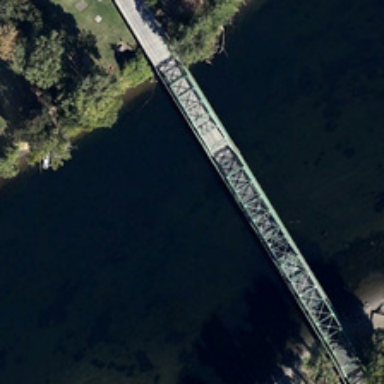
A bridge is over a dark green river with some green trees in two sides .